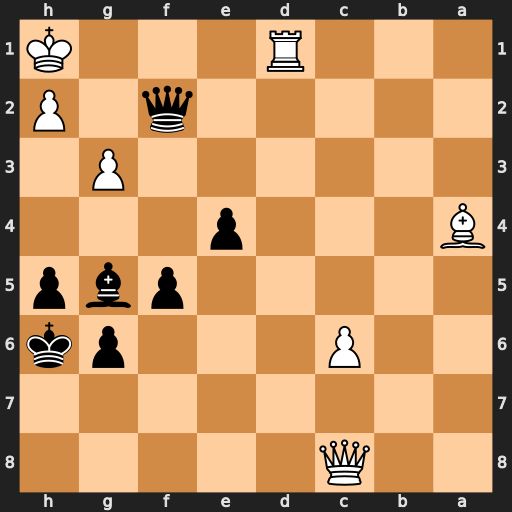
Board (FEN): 2Q5/8/2P3pk/5pbp/B3p3/6P1/5q1P/3R3K
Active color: b
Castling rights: -
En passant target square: -
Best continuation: Qf3+ Kg1 Be3#